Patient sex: M
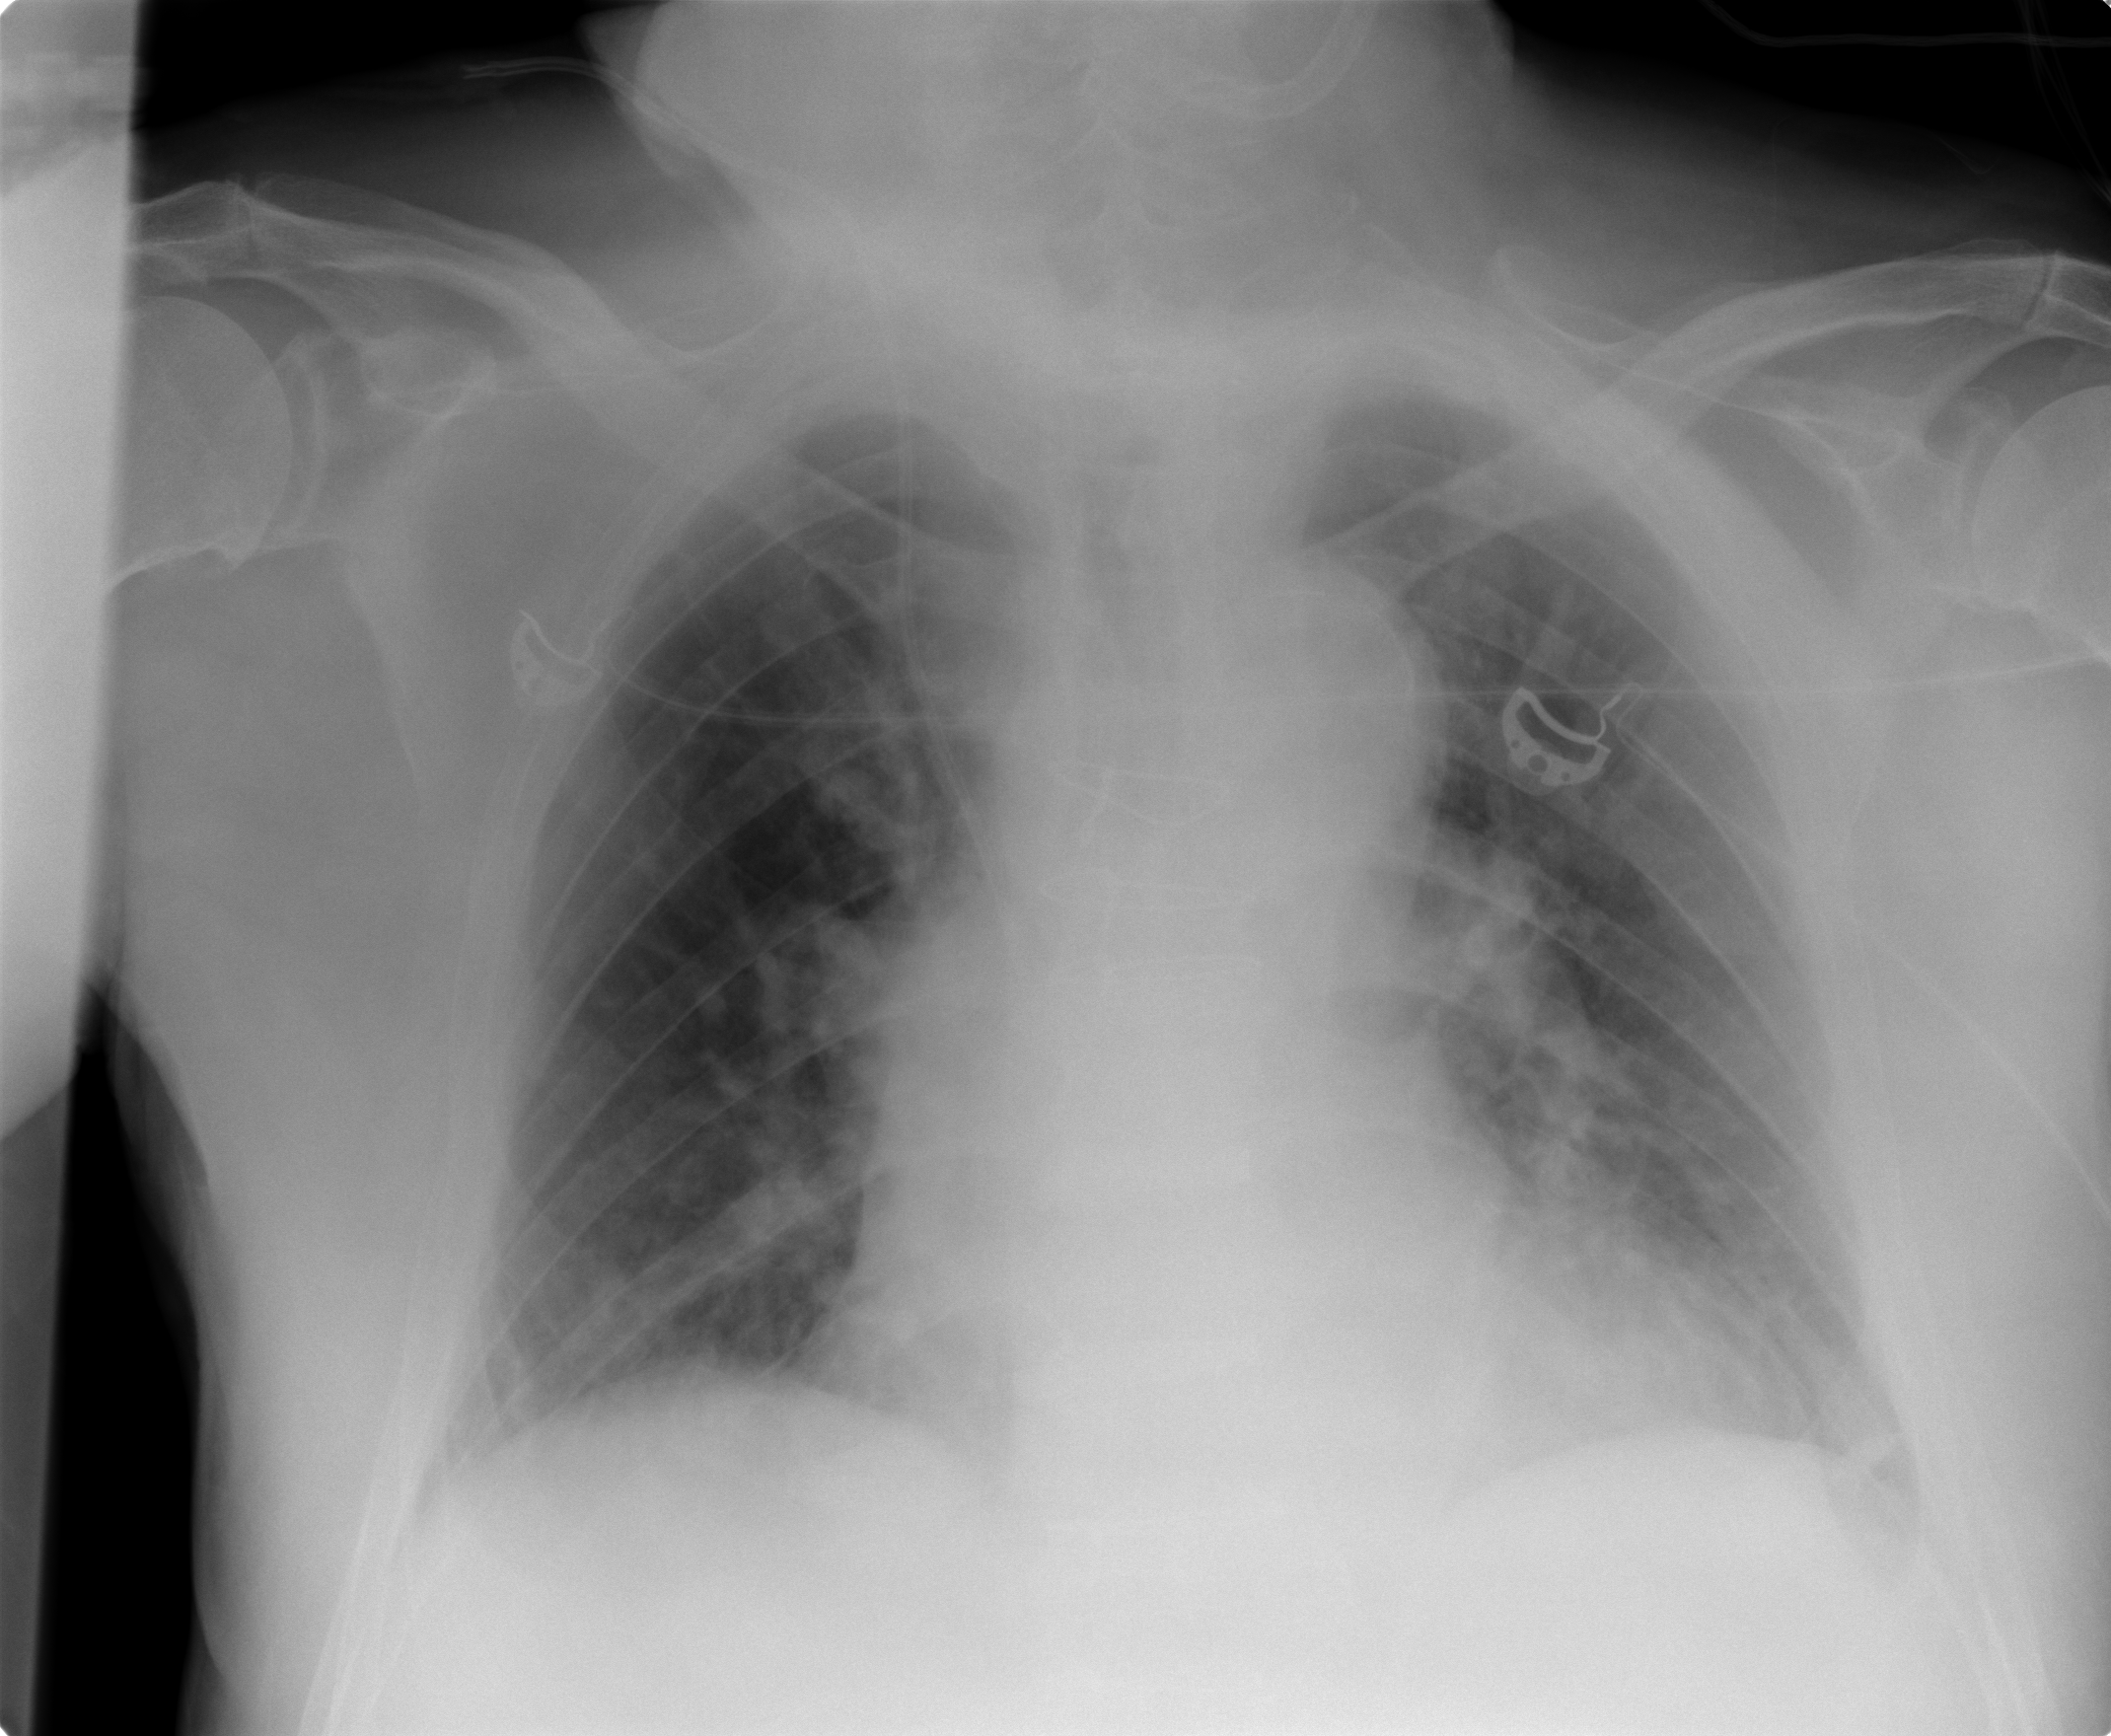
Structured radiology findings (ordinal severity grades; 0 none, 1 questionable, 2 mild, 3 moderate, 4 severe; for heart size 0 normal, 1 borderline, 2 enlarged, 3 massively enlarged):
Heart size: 0
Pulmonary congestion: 0
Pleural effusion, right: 0
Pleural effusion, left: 0
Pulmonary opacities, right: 0
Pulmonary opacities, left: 0
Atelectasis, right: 1
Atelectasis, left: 2